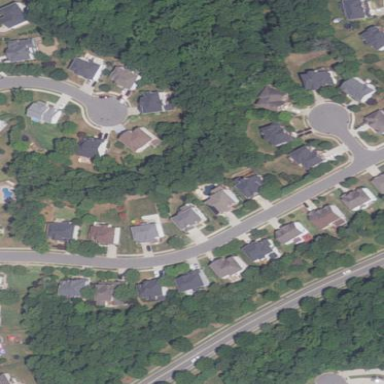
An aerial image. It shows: Residential area composed of single-family homes.